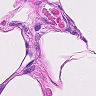
Metastatic tissue present: no